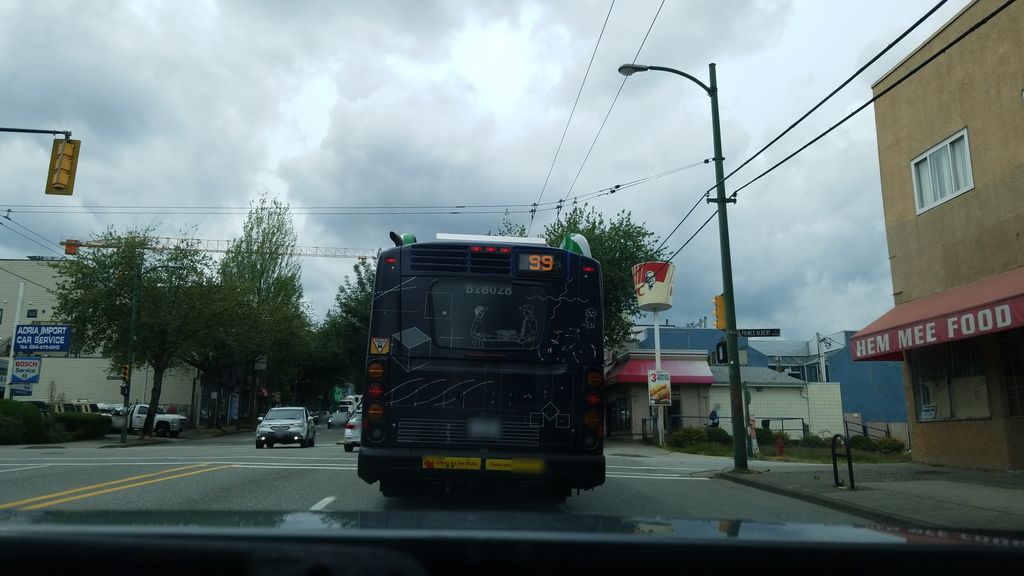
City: vancouver